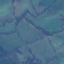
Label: Pasture